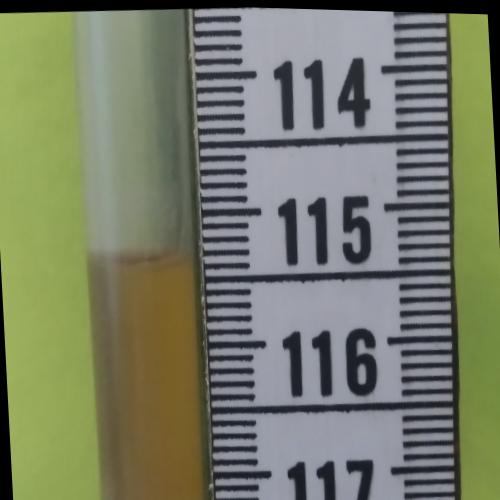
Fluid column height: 115.3 cm